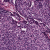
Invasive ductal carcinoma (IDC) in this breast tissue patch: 1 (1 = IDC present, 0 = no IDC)